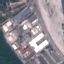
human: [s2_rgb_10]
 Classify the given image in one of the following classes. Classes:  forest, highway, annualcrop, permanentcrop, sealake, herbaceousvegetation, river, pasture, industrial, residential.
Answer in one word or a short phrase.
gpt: Industrial